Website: slack
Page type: billing-address
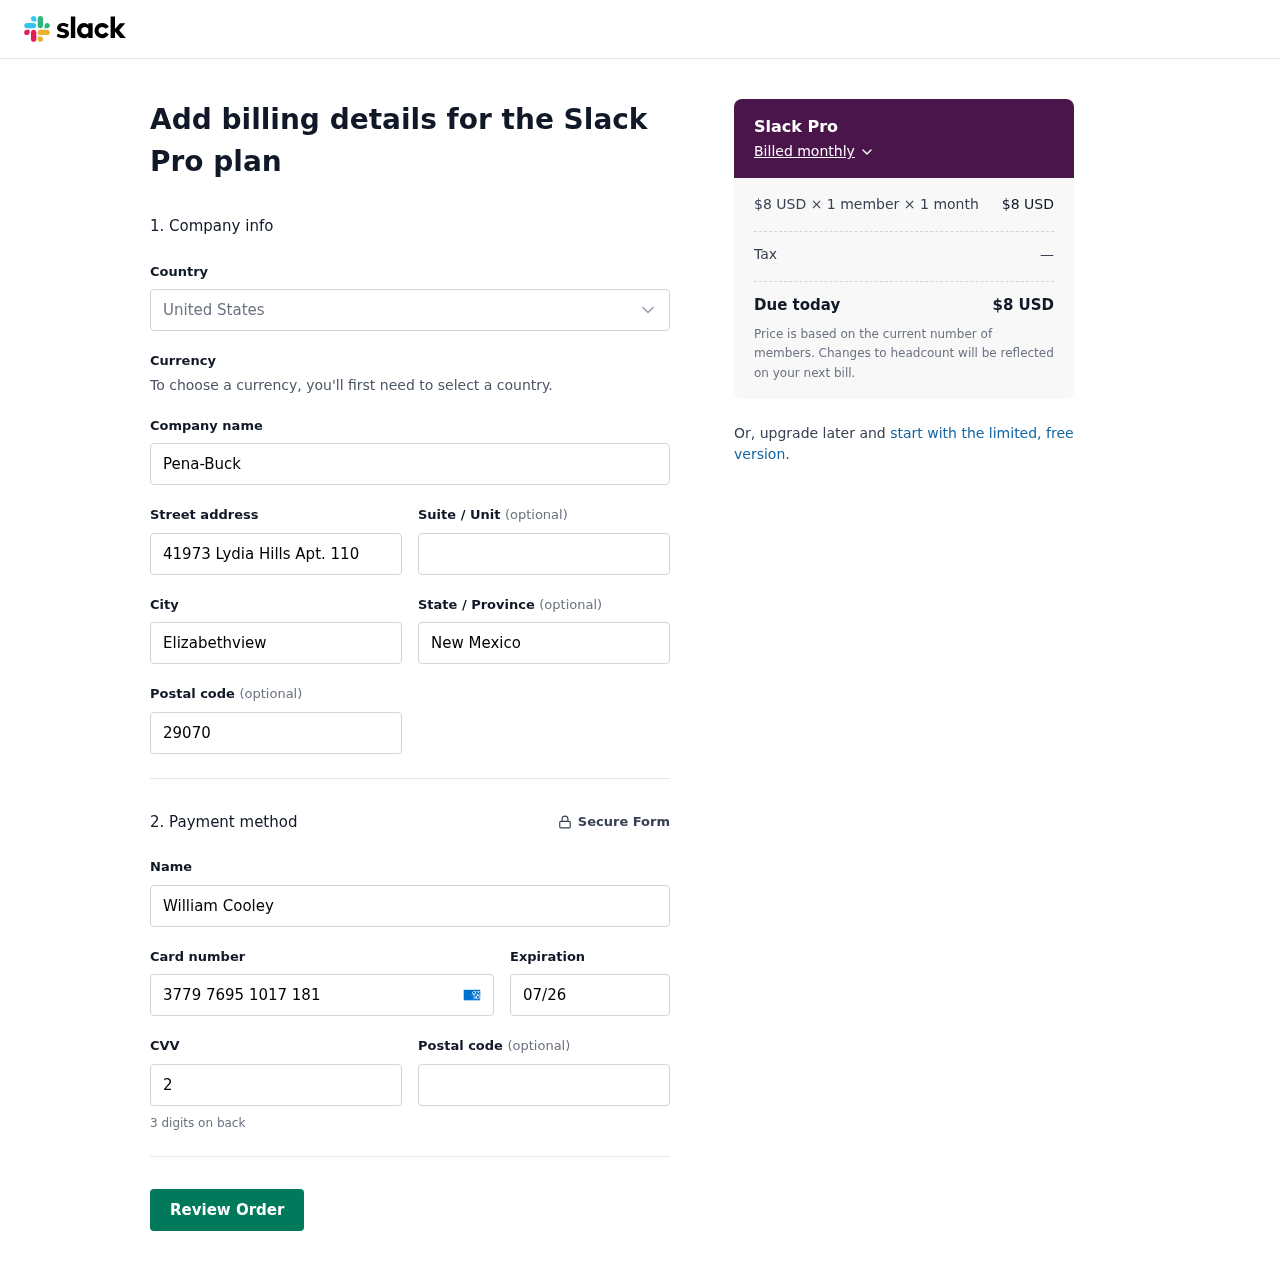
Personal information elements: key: PII_CARD_CVV
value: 2598
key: PII_CARD_EXPIRY
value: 07/26
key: PII_CARD_NUMBER
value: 3779 7695 1017 181
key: PII_CITY
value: Elizabethview
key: PII_COMPANY
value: Pena-Buck
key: PII_COUNTRY
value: United States
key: PII_FULLNAME
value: William Cooley
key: PII_POSTCODE
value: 29070
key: PII_STATE
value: New Mexico
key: PII_STREET
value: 41973 Lydia Hills Apt. 110
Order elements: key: ORDER_PLAN_PRICE
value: $8 USD
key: ORDER_NUM_MEMBERS
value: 1 member
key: ORDER_NUM_MONTHS
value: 1 month
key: ORDER_SUBTOTAL
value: $8 USD
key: ORDER_TAX
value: —
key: ORDER_TOTAL
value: $8 USD